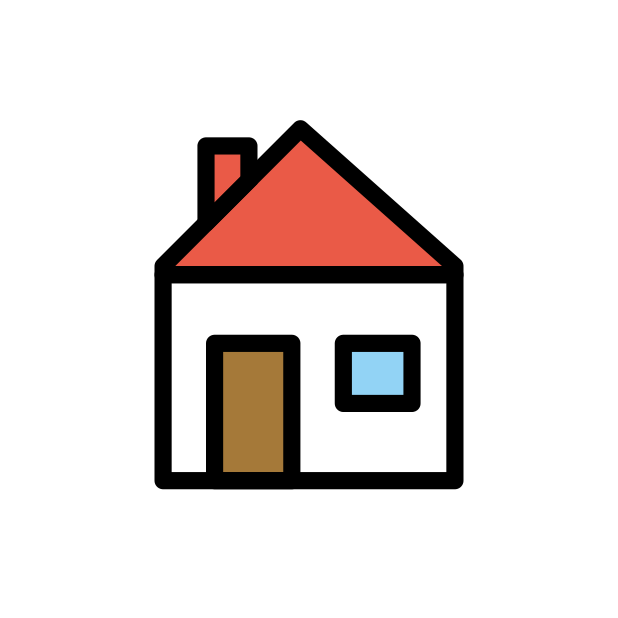
house